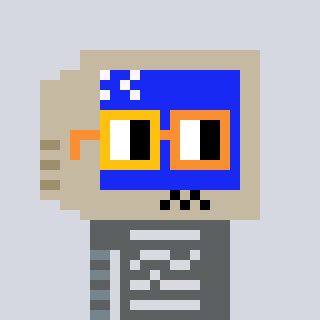
a pixel art character with square yellow and orange glasses, a old monitor-shaped head and a grayscale-colored body on a cool background